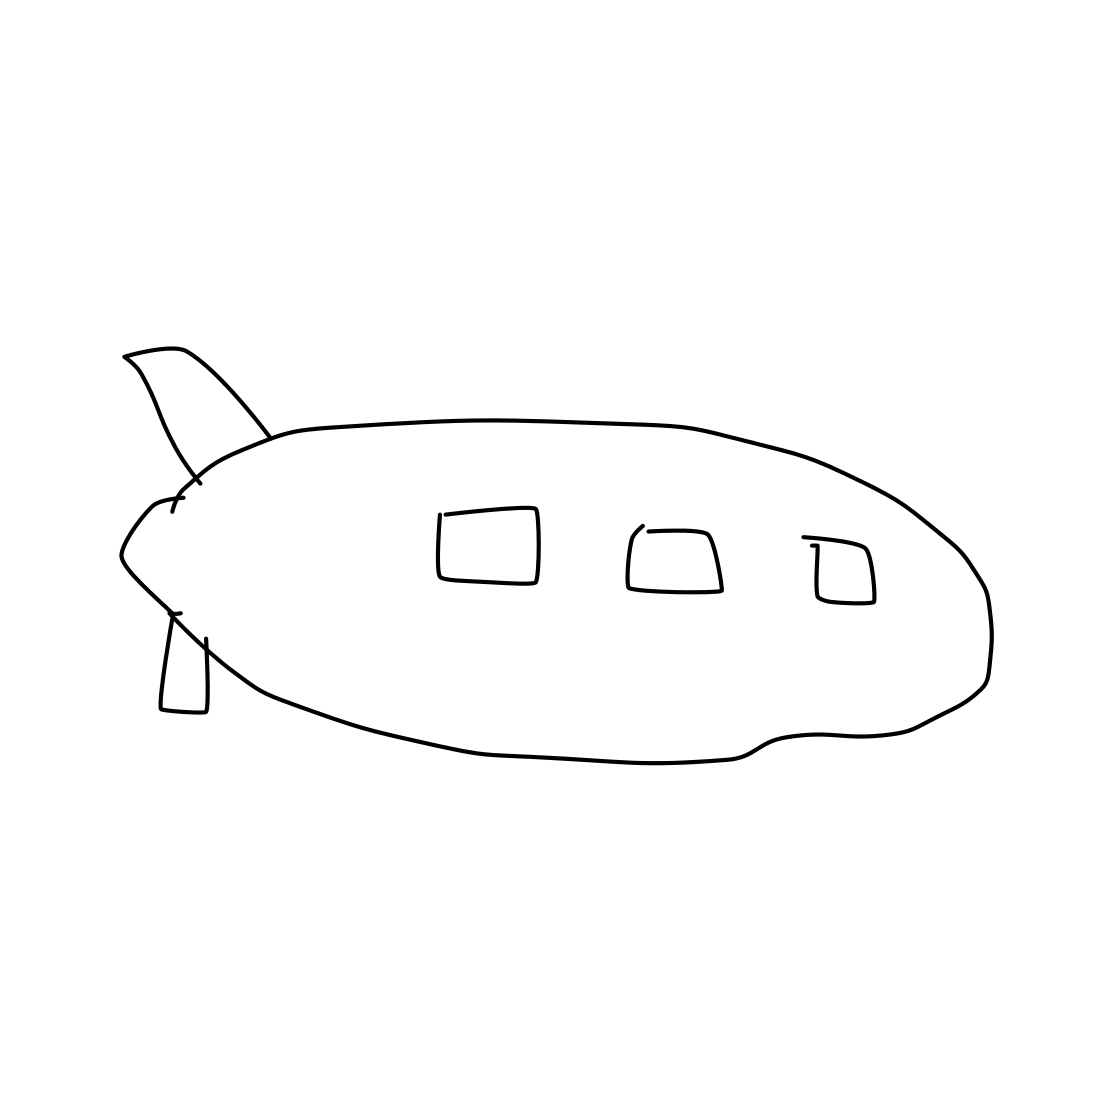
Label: blimp